Aerial crown-view tile of a tropical tree (Barro Colorado Island, Panama), acquired 20250818:
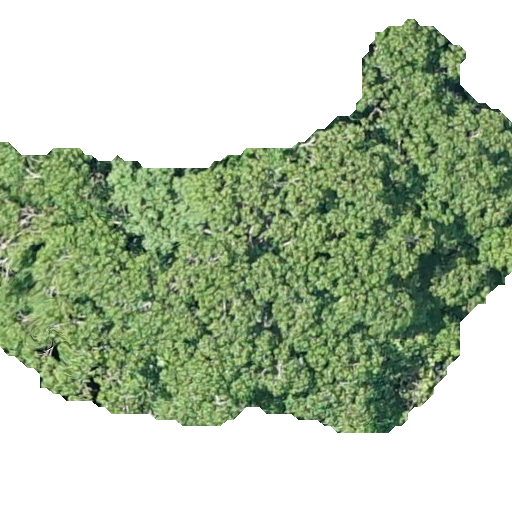
Species: Hura crepitans
GBIF accepted scientific name: Hura crepitans
Crown area: 215.822 m²